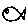
Label: fish